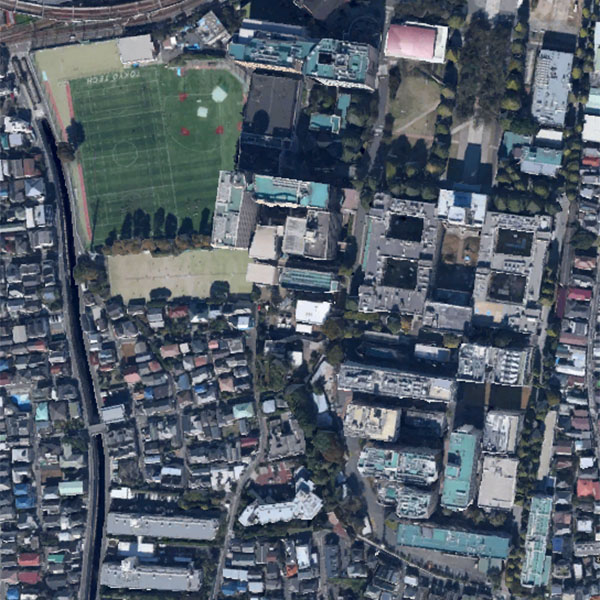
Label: School